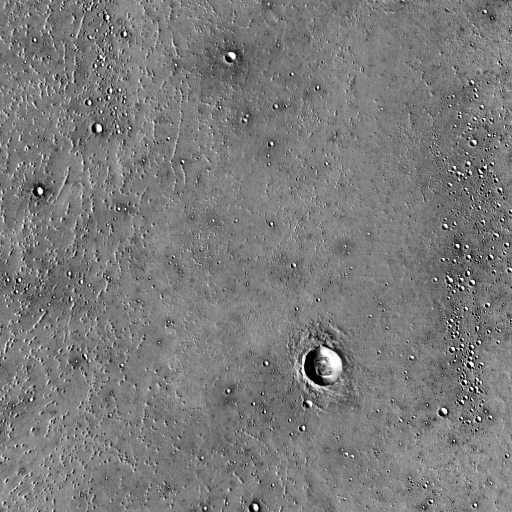
Crater classes present: Background, Other, Layered, Secondary